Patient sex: F
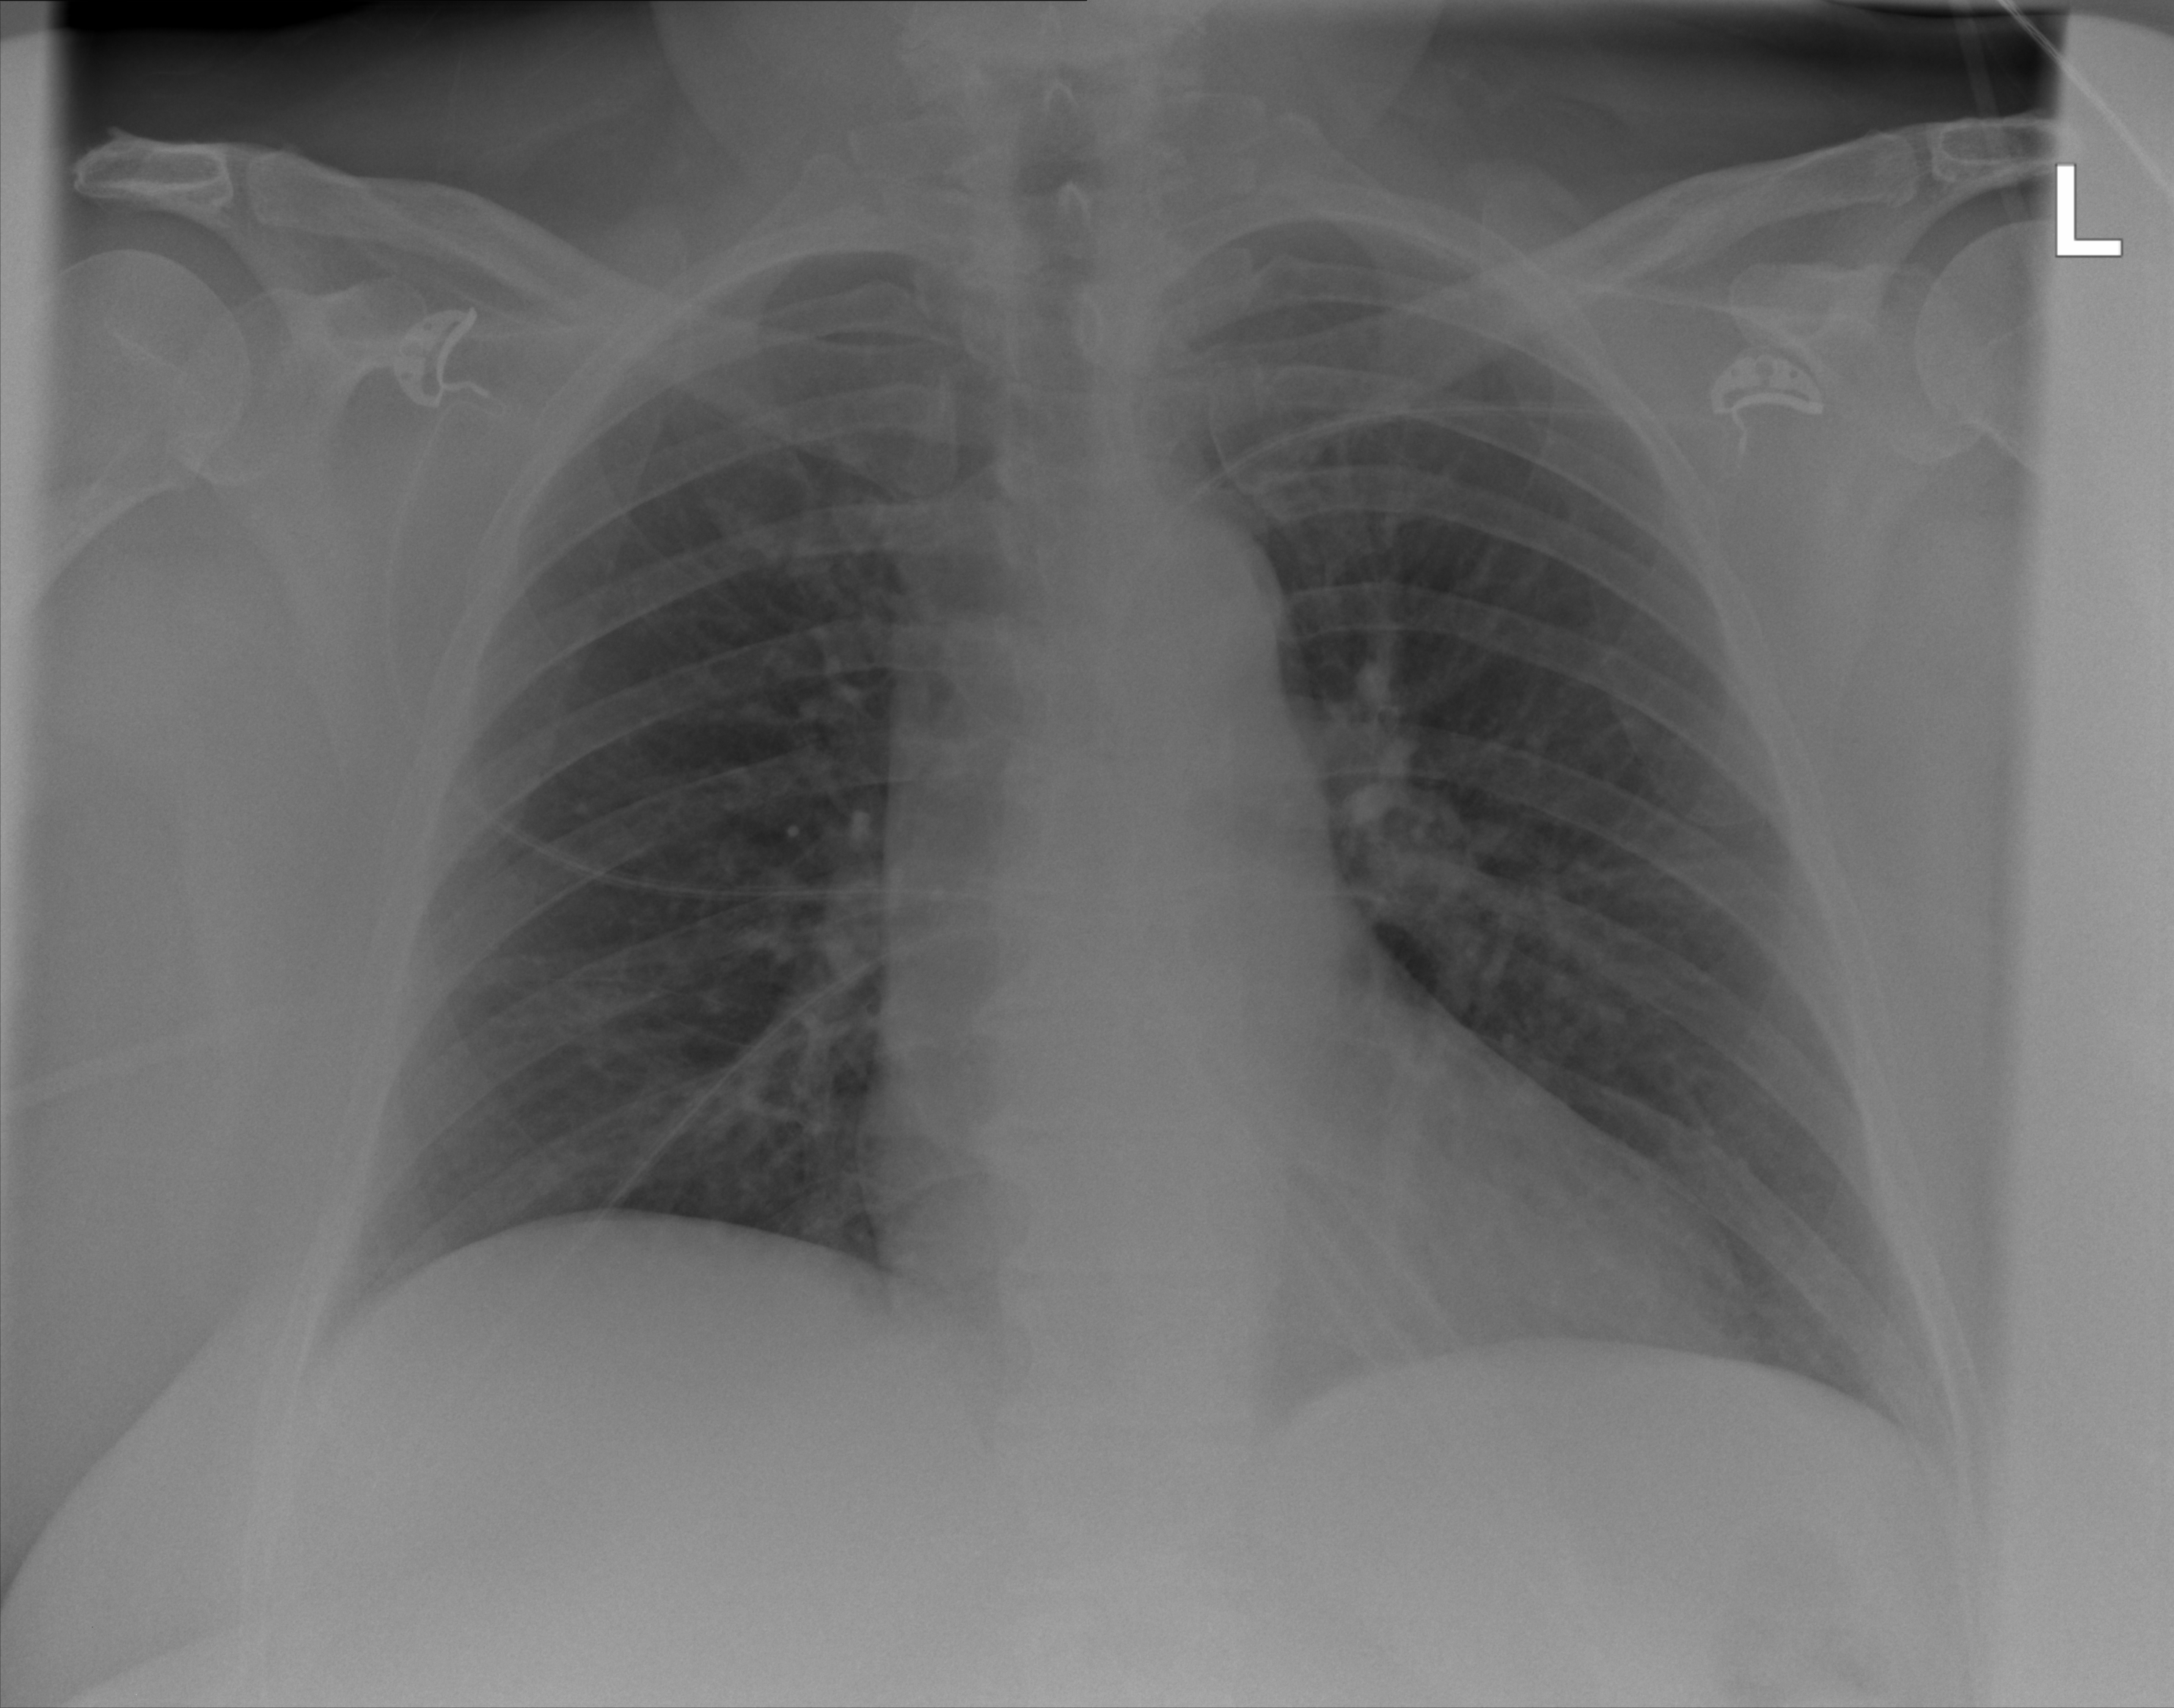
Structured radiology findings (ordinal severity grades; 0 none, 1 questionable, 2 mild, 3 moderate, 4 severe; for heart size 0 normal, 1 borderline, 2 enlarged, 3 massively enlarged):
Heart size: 1
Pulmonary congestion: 1
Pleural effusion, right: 0
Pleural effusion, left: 0
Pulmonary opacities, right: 0
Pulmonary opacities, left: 0
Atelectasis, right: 0
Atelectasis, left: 0